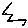
Label: zigzag